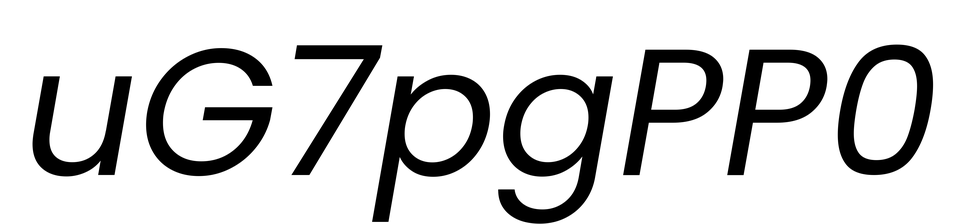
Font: Poppins-Italic